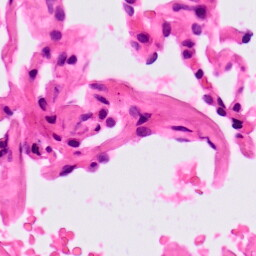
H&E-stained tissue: Lung